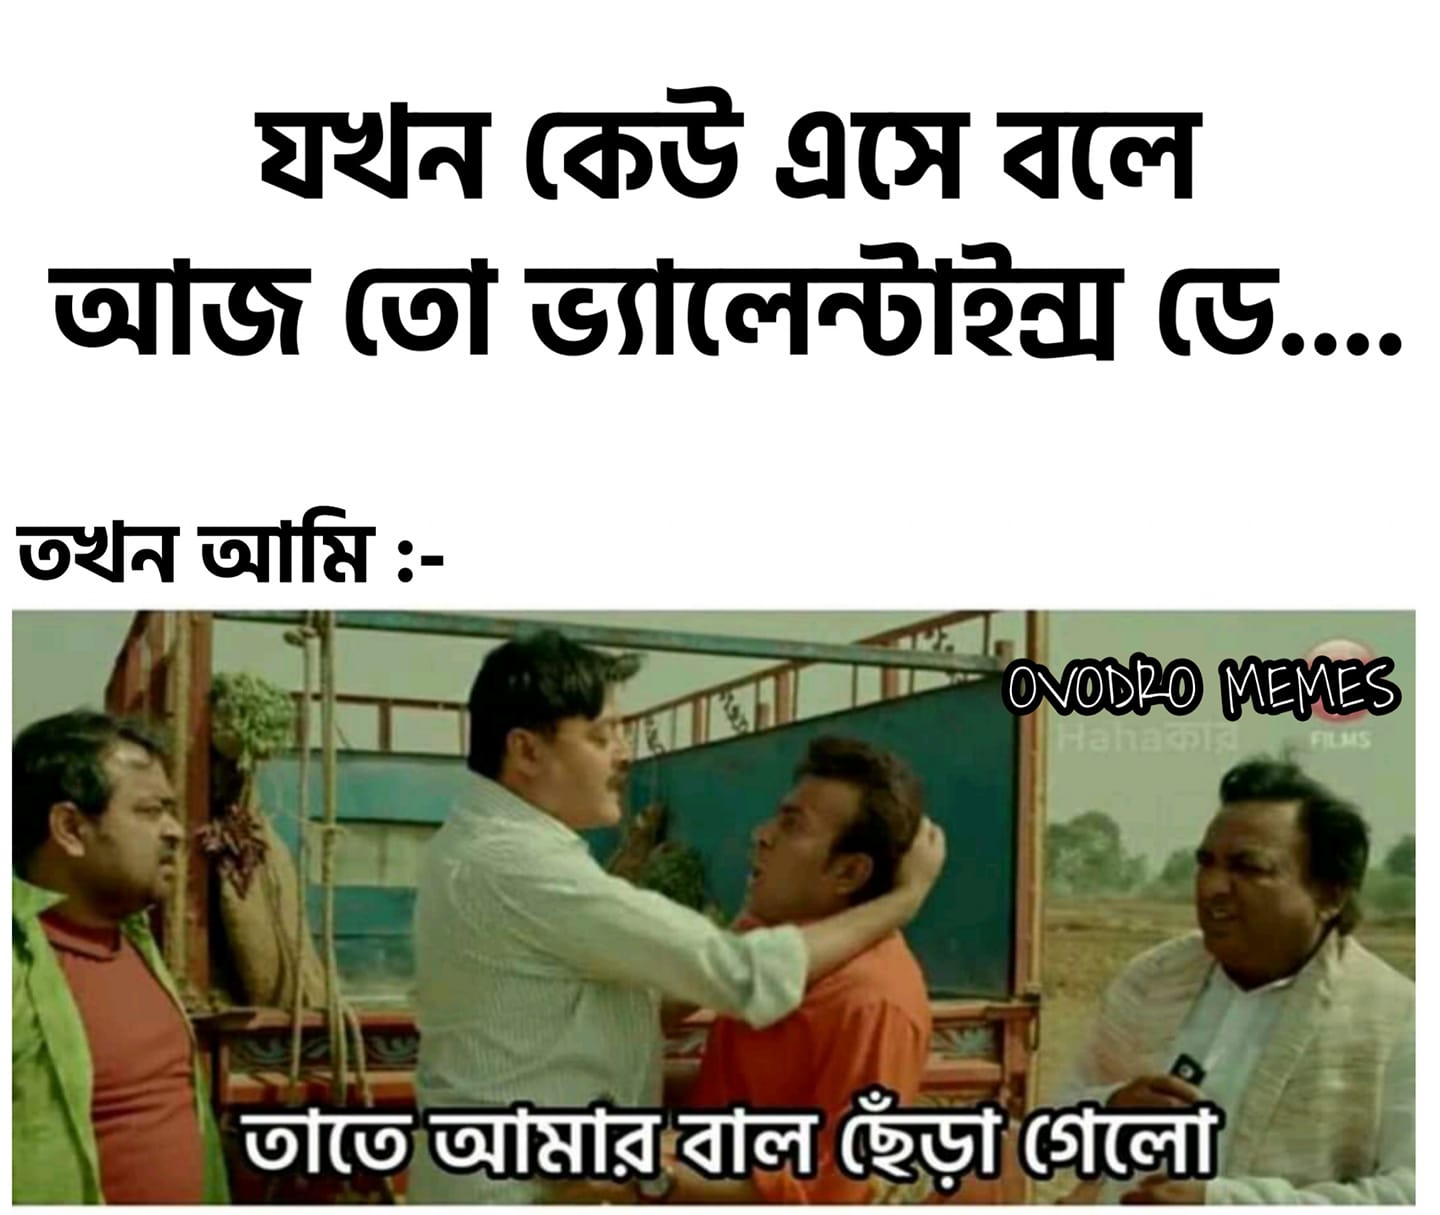
Caption: যখন কেউ এসে বলে আজকে তো ভ্যালেন্টাইন্স ডে...  তখন আমিঃ-   তাতে আমার বাল ছেড়া গেলো
Label: non-hate